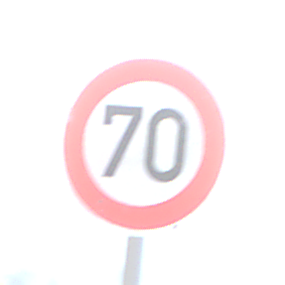
Verkehrszeichen: Geschwindigkeit70
Umgebung: Outdoor, Nature
Tageszeit: MorningAfternoon
Wetter: PartlyCloudy
Licht: Natural
Jahreszeit: NotSpecified
Kontrast: HighContrast